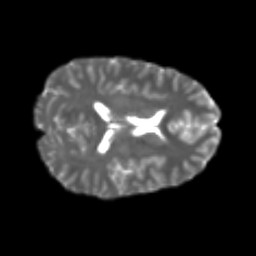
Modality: T2w
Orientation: axial
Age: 20
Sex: male
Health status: healthy
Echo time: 0.074 s